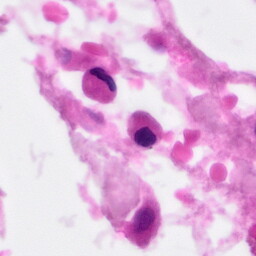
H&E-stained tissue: Pancreatic